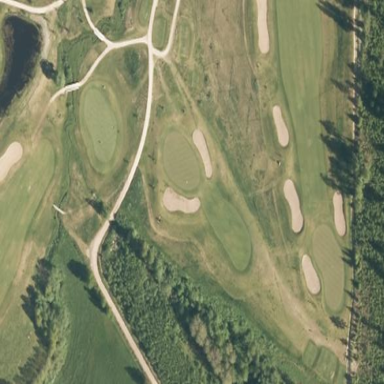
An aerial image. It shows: Area of rough grass used for golf.